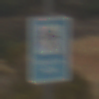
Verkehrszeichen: Verkehrshelfer
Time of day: MorningAfternoon
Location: Outdoor (Nature)
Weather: Overcast
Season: NotSpecified
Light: Natural